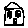
Label: house